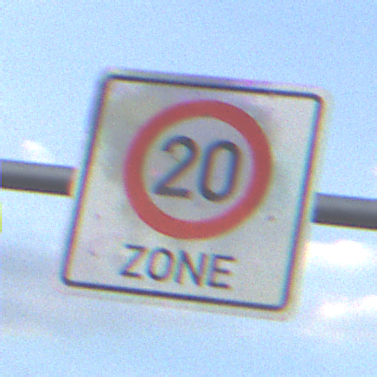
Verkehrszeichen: BeginnZone20
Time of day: SunriseSunset
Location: Outdoor (Nature)
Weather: PartlyCloudy
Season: NotSpecified
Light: Natural